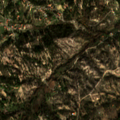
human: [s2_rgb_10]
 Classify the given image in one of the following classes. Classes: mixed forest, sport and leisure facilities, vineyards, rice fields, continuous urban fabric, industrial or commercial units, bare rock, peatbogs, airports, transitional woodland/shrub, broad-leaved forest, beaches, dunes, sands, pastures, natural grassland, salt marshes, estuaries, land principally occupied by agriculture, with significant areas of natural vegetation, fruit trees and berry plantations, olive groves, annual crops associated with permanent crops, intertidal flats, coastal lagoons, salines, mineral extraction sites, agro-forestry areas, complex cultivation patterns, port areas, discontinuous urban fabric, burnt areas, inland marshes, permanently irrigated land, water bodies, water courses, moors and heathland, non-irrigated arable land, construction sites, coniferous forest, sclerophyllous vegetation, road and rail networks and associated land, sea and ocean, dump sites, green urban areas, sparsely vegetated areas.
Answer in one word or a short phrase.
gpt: land principally occupied by agriculture, with significant areas of natural vegetation, broad-leaved forest